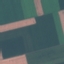
Label: AnnualCrop